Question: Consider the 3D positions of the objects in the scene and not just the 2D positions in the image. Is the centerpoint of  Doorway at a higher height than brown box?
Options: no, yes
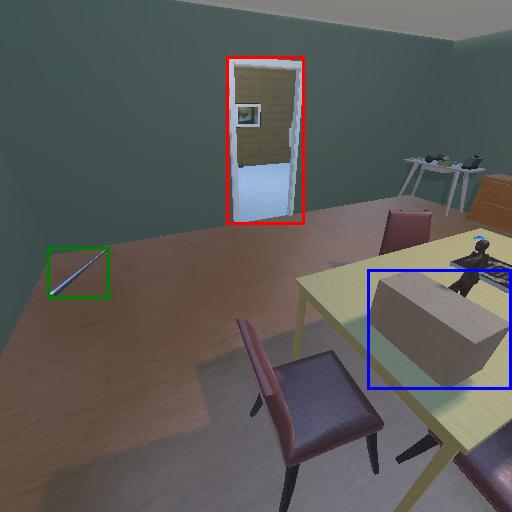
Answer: no